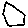
Label: hexagon